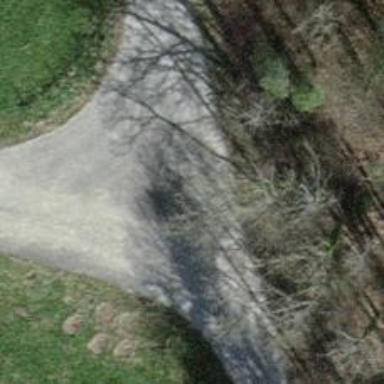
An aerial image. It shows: Track with pebblestone surface. The track type is grade2.